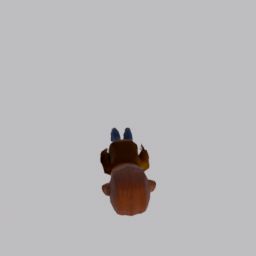
Label: people